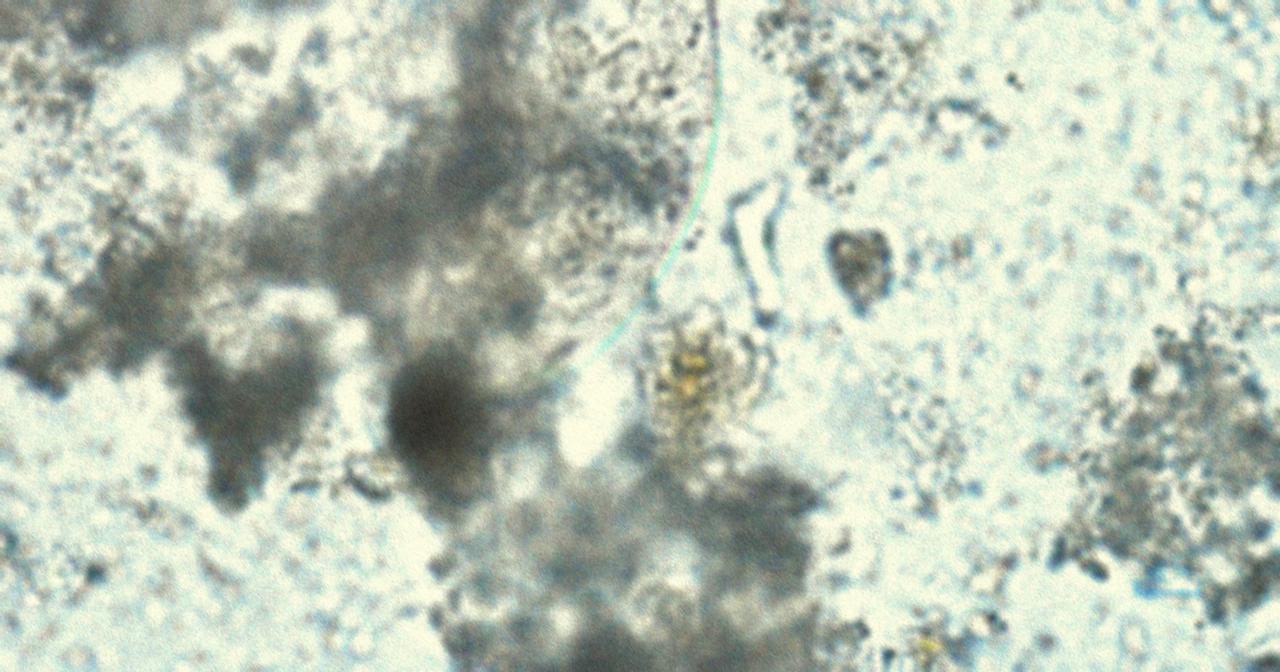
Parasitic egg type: Fasciolopsis buski